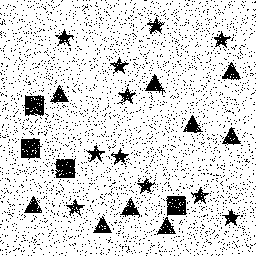
Squares: 4
Triangles: 9
Stars: 11
Total shapes: 24